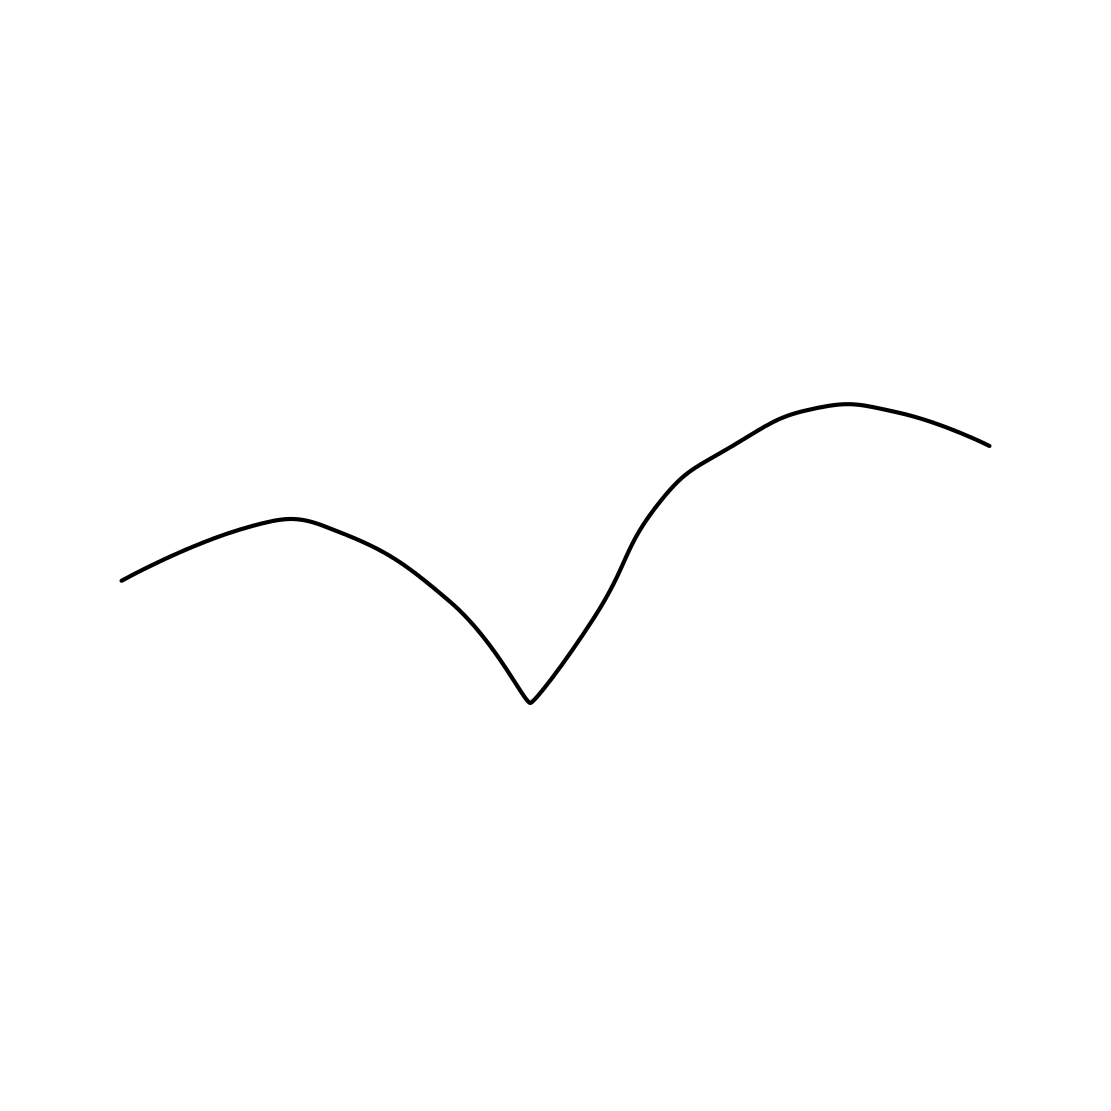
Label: flying bird